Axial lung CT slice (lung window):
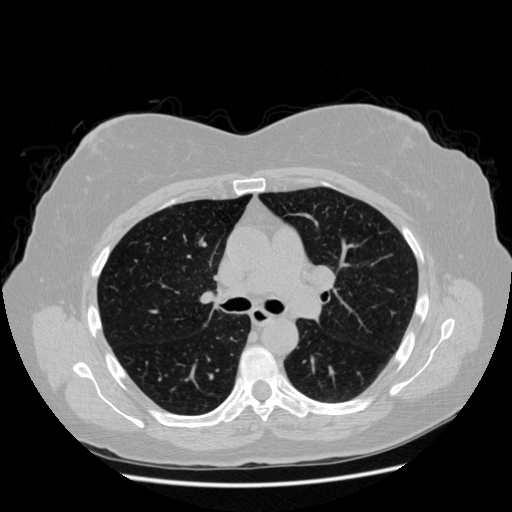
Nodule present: no